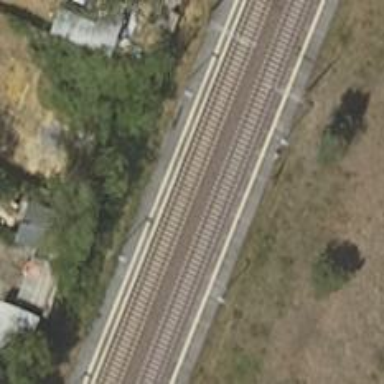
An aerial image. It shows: Close-up of railway platform edge.